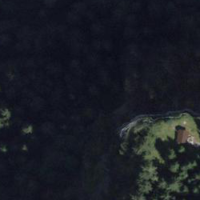
EUNIS habitat code: 43
Species observed at this site:
Parnassia palustris